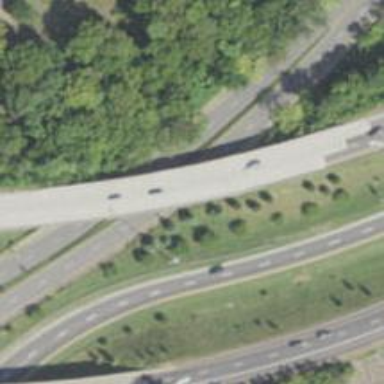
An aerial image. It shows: Bridge over motorway_link.